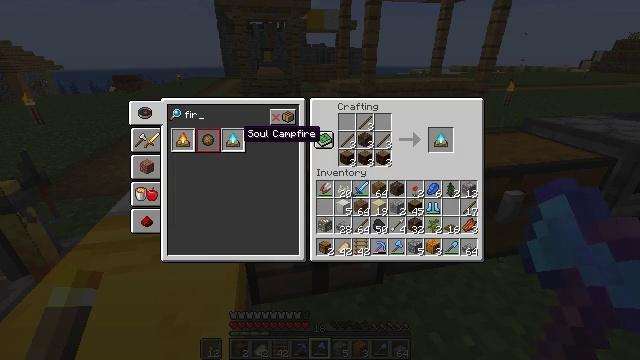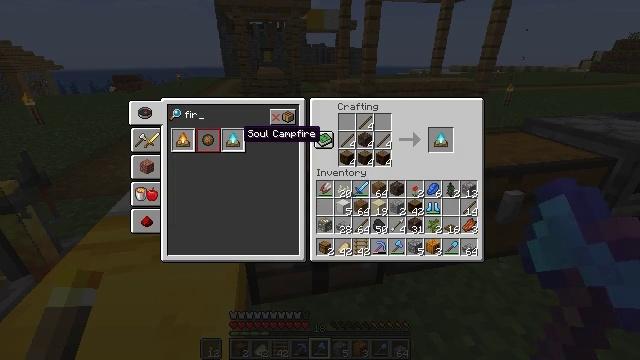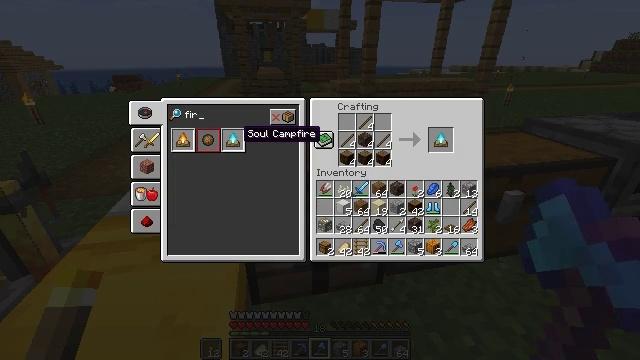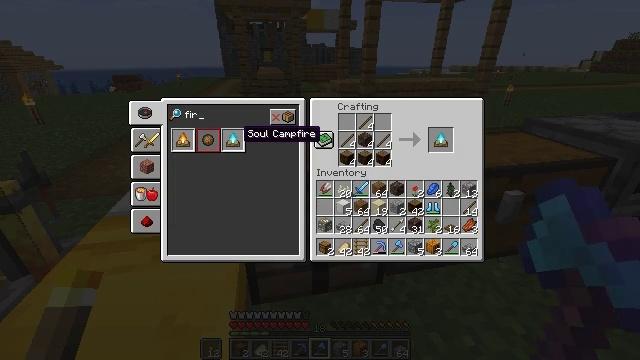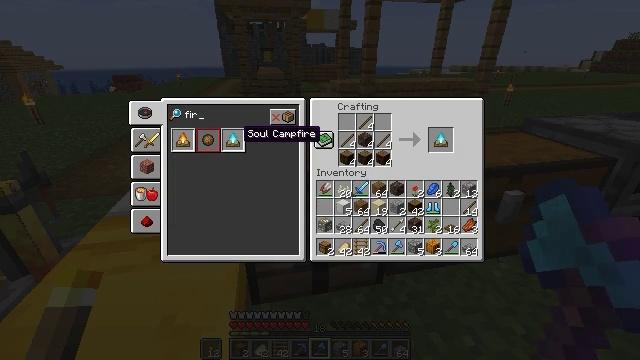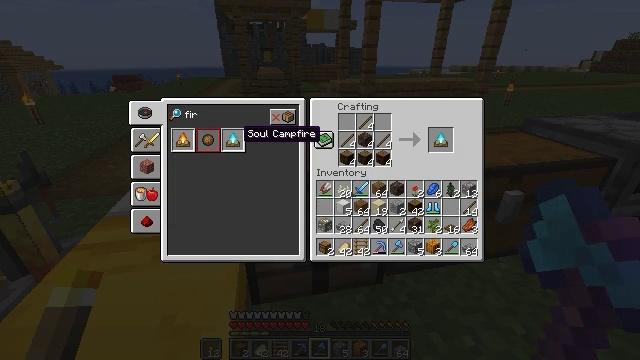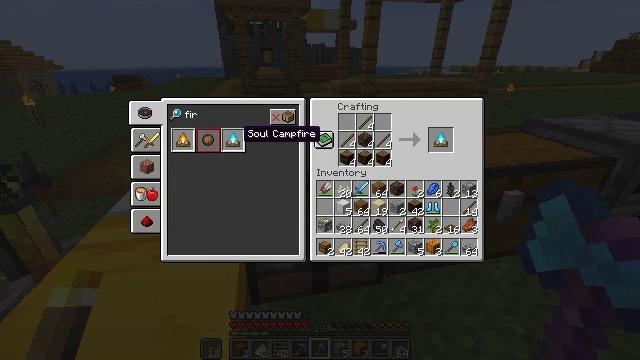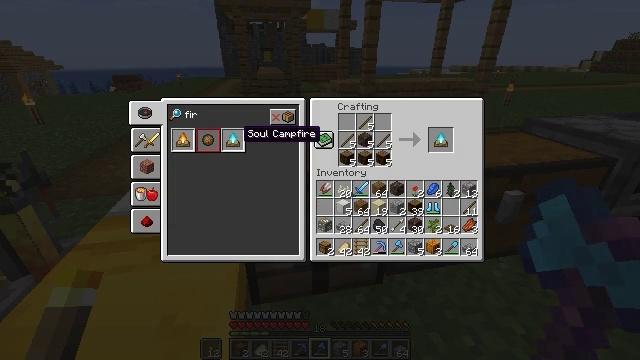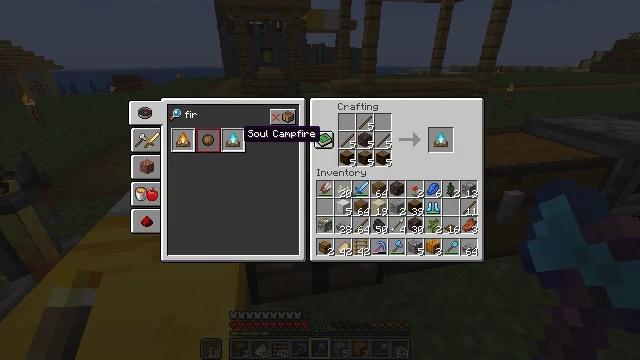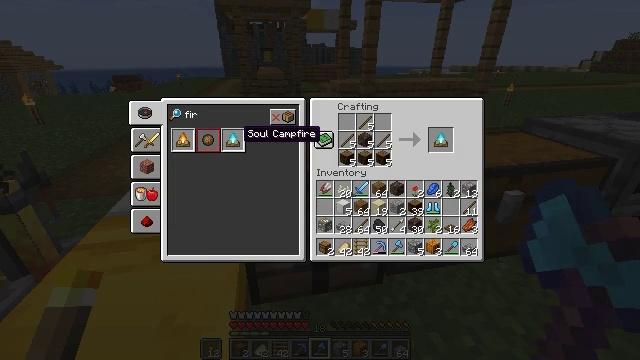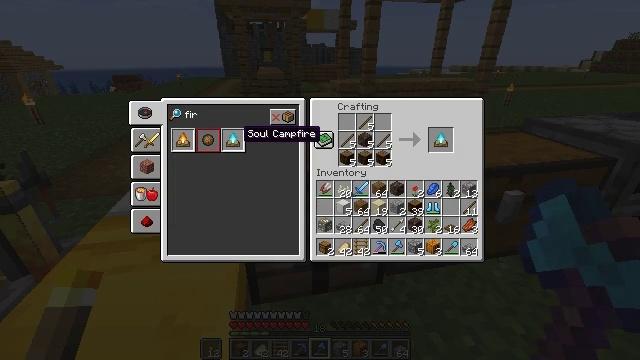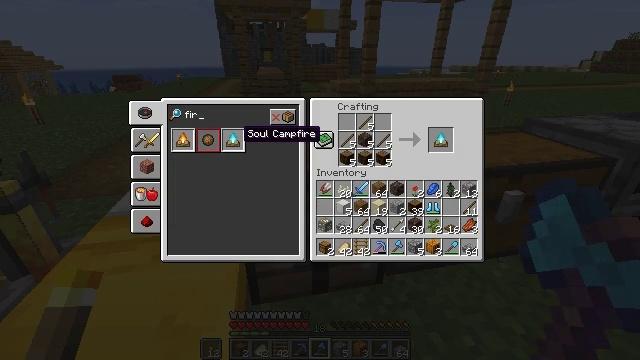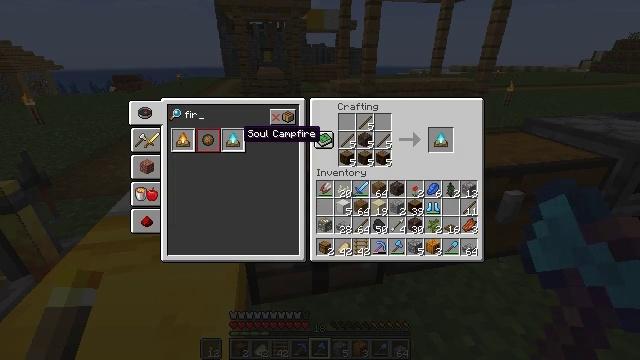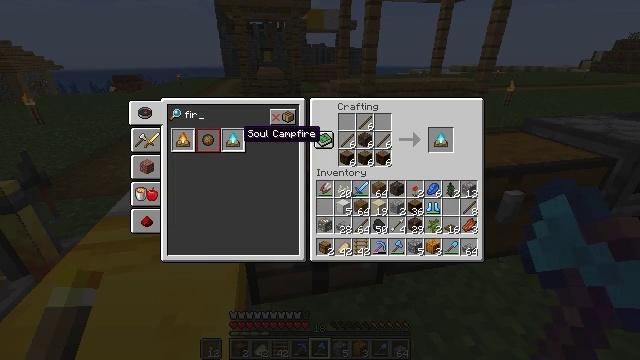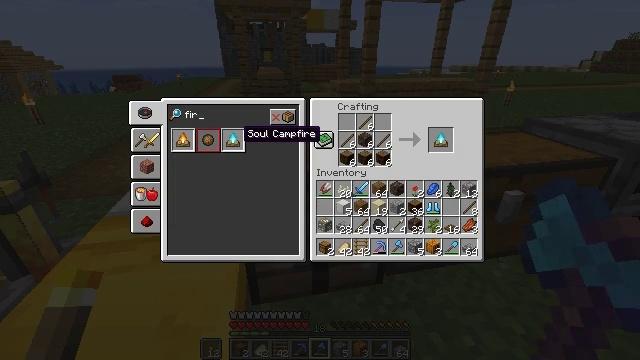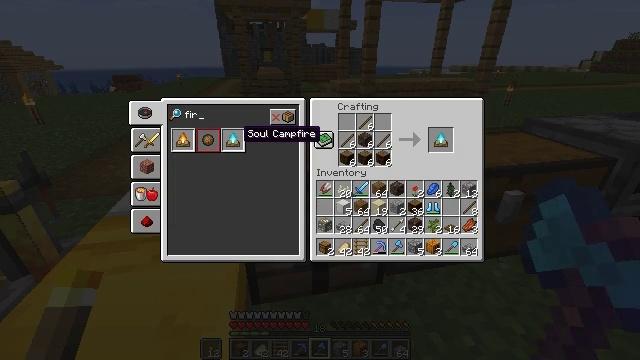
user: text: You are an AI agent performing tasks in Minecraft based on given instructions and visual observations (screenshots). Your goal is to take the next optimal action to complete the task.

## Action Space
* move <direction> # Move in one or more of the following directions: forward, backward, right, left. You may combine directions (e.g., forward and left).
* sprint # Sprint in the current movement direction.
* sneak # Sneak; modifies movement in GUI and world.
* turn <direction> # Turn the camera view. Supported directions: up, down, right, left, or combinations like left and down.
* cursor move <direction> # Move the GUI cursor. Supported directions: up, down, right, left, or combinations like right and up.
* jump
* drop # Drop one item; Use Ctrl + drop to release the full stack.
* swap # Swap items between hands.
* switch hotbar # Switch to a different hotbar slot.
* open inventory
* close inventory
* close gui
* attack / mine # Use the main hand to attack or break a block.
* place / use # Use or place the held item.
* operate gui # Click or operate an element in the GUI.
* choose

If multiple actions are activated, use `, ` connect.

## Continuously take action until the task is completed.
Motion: motion action
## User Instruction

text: Make a soul campfire using the crafting table.
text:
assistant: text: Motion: operate gui
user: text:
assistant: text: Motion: operate gui
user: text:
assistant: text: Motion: operate gui
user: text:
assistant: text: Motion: no_op
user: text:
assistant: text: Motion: no_op
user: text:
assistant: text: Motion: no_op
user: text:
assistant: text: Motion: operate gui
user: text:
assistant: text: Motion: operate gui
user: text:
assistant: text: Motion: operate gui
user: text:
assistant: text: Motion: no_op
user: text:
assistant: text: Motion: no_op
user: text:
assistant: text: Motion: no_op
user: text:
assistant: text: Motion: operate gui
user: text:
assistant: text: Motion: operate gui
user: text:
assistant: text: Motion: no_op
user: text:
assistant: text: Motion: no_op
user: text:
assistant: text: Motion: no_op
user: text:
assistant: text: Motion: no_op
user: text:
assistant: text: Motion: operate gui
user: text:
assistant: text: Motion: operate gui
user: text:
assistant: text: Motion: no_op
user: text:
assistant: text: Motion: no_op
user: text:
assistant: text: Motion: no_op
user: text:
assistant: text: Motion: operate gui
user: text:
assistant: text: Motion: operate gui
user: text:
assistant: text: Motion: no_op
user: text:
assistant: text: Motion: no_op
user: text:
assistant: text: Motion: operate gui
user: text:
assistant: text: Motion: operate gui
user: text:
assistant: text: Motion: operate gui